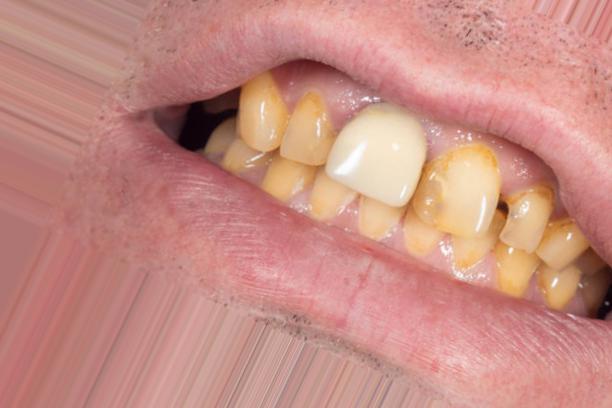
Condition: Tooth Discoloration